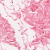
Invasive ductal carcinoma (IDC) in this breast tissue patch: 0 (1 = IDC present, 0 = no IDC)